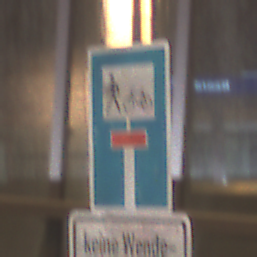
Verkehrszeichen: SackgasseRadverkehrFussgaengerDurchlaessig
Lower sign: HinweisGeaenderteVorfahrtVerkehrsfuehrungVerkehrsregelung3
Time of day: NotSpecified
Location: Indoor (Urban)
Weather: NotSpecified
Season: NotSpecified
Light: Artificial